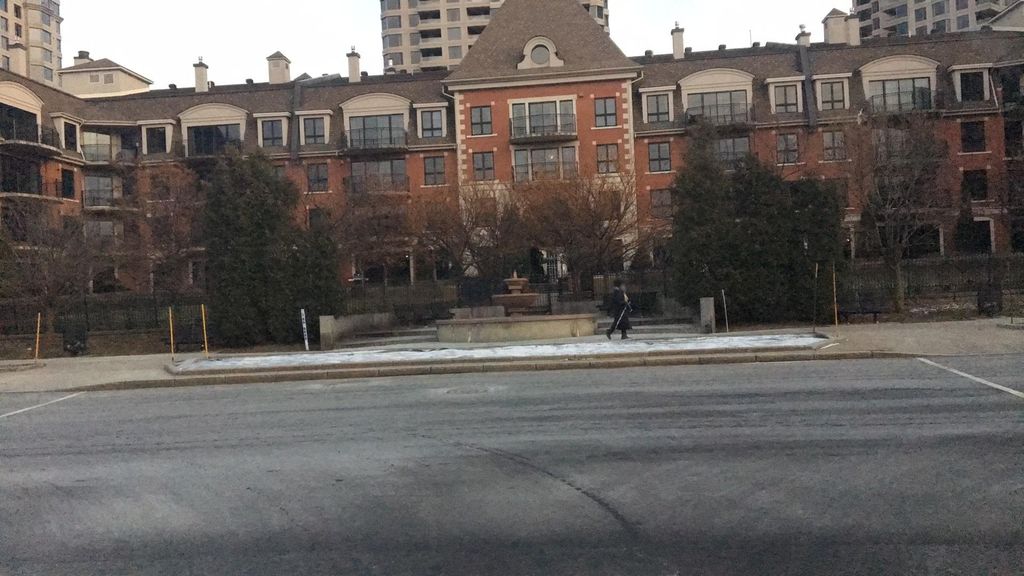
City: montreal